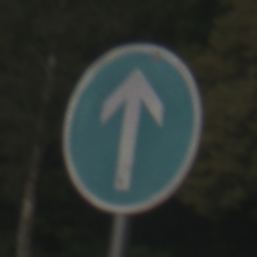
Verkehrszeichen: VorgeschriebeneFahrtrichtungGeradeaus
Umgebung: Outdoor, Nature
Tageszeit: SunriseSunset
Wetter: PartlyCloudy
Licht: Natural
Jahreszeit: NotSpecified
Kontrast: MediumContrast